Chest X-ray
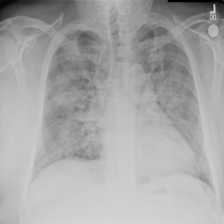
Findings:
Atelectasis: negative
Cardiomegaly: negative
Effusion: negative
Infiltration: negative
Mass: negative
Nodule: negative
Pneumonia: negative
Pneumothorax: negative
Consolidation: negative
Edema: negative
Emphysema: negative
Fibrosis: negative
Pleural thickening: negative
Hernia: negative